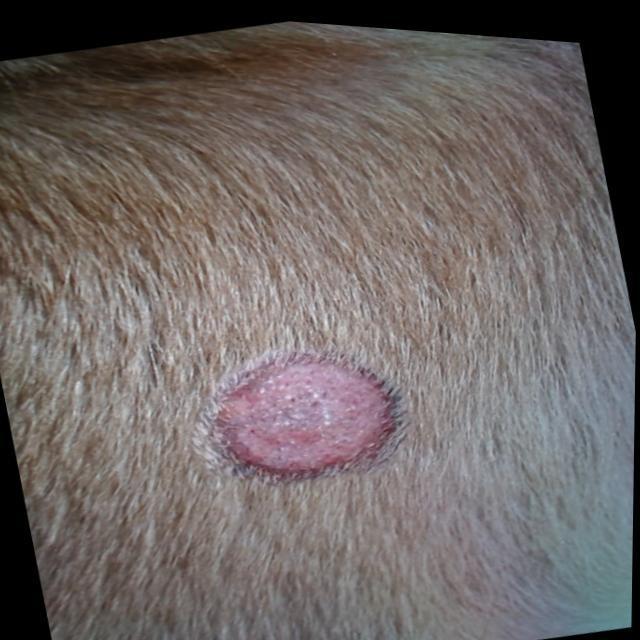
Canine ringworm (Dermatophytosis) — fungal infection caused by Microsporum or Trichophyton. Presents with circular alopecia, scaling, crusting, and broken hairs.